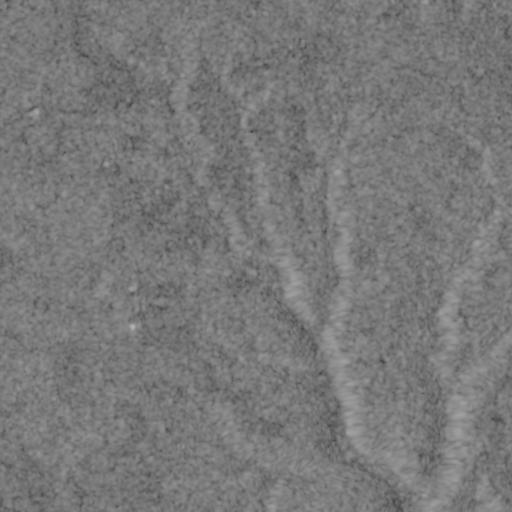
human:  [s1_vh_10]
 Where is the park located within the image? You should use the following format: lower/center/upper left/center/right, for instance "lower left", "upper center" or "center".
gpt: The park is located in the upper left of the image.
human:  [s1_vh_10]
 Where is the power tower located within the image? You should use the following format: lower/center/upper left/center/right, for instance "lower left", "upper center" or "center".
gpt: The power tower is located in the lower of the image.
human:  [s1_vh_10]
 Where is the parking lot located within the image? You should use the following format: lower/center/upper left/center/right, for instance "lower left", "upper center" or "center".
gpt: There is no parking lot in the image.

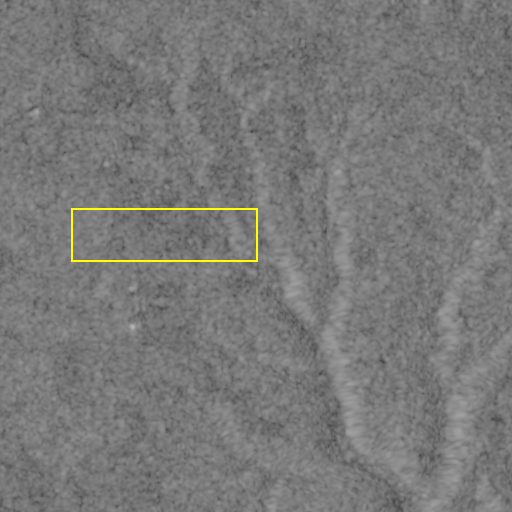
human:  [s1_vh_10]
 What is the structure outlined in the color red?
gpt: There is no red outline.
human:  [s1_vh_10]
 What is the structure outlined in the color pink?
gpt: There is no structure outlined in pink.